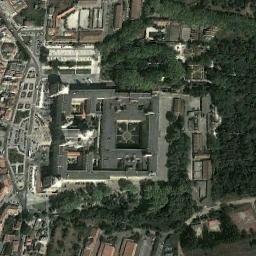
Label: palace